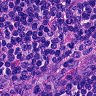
Metastatic tissue present: no